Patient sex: M
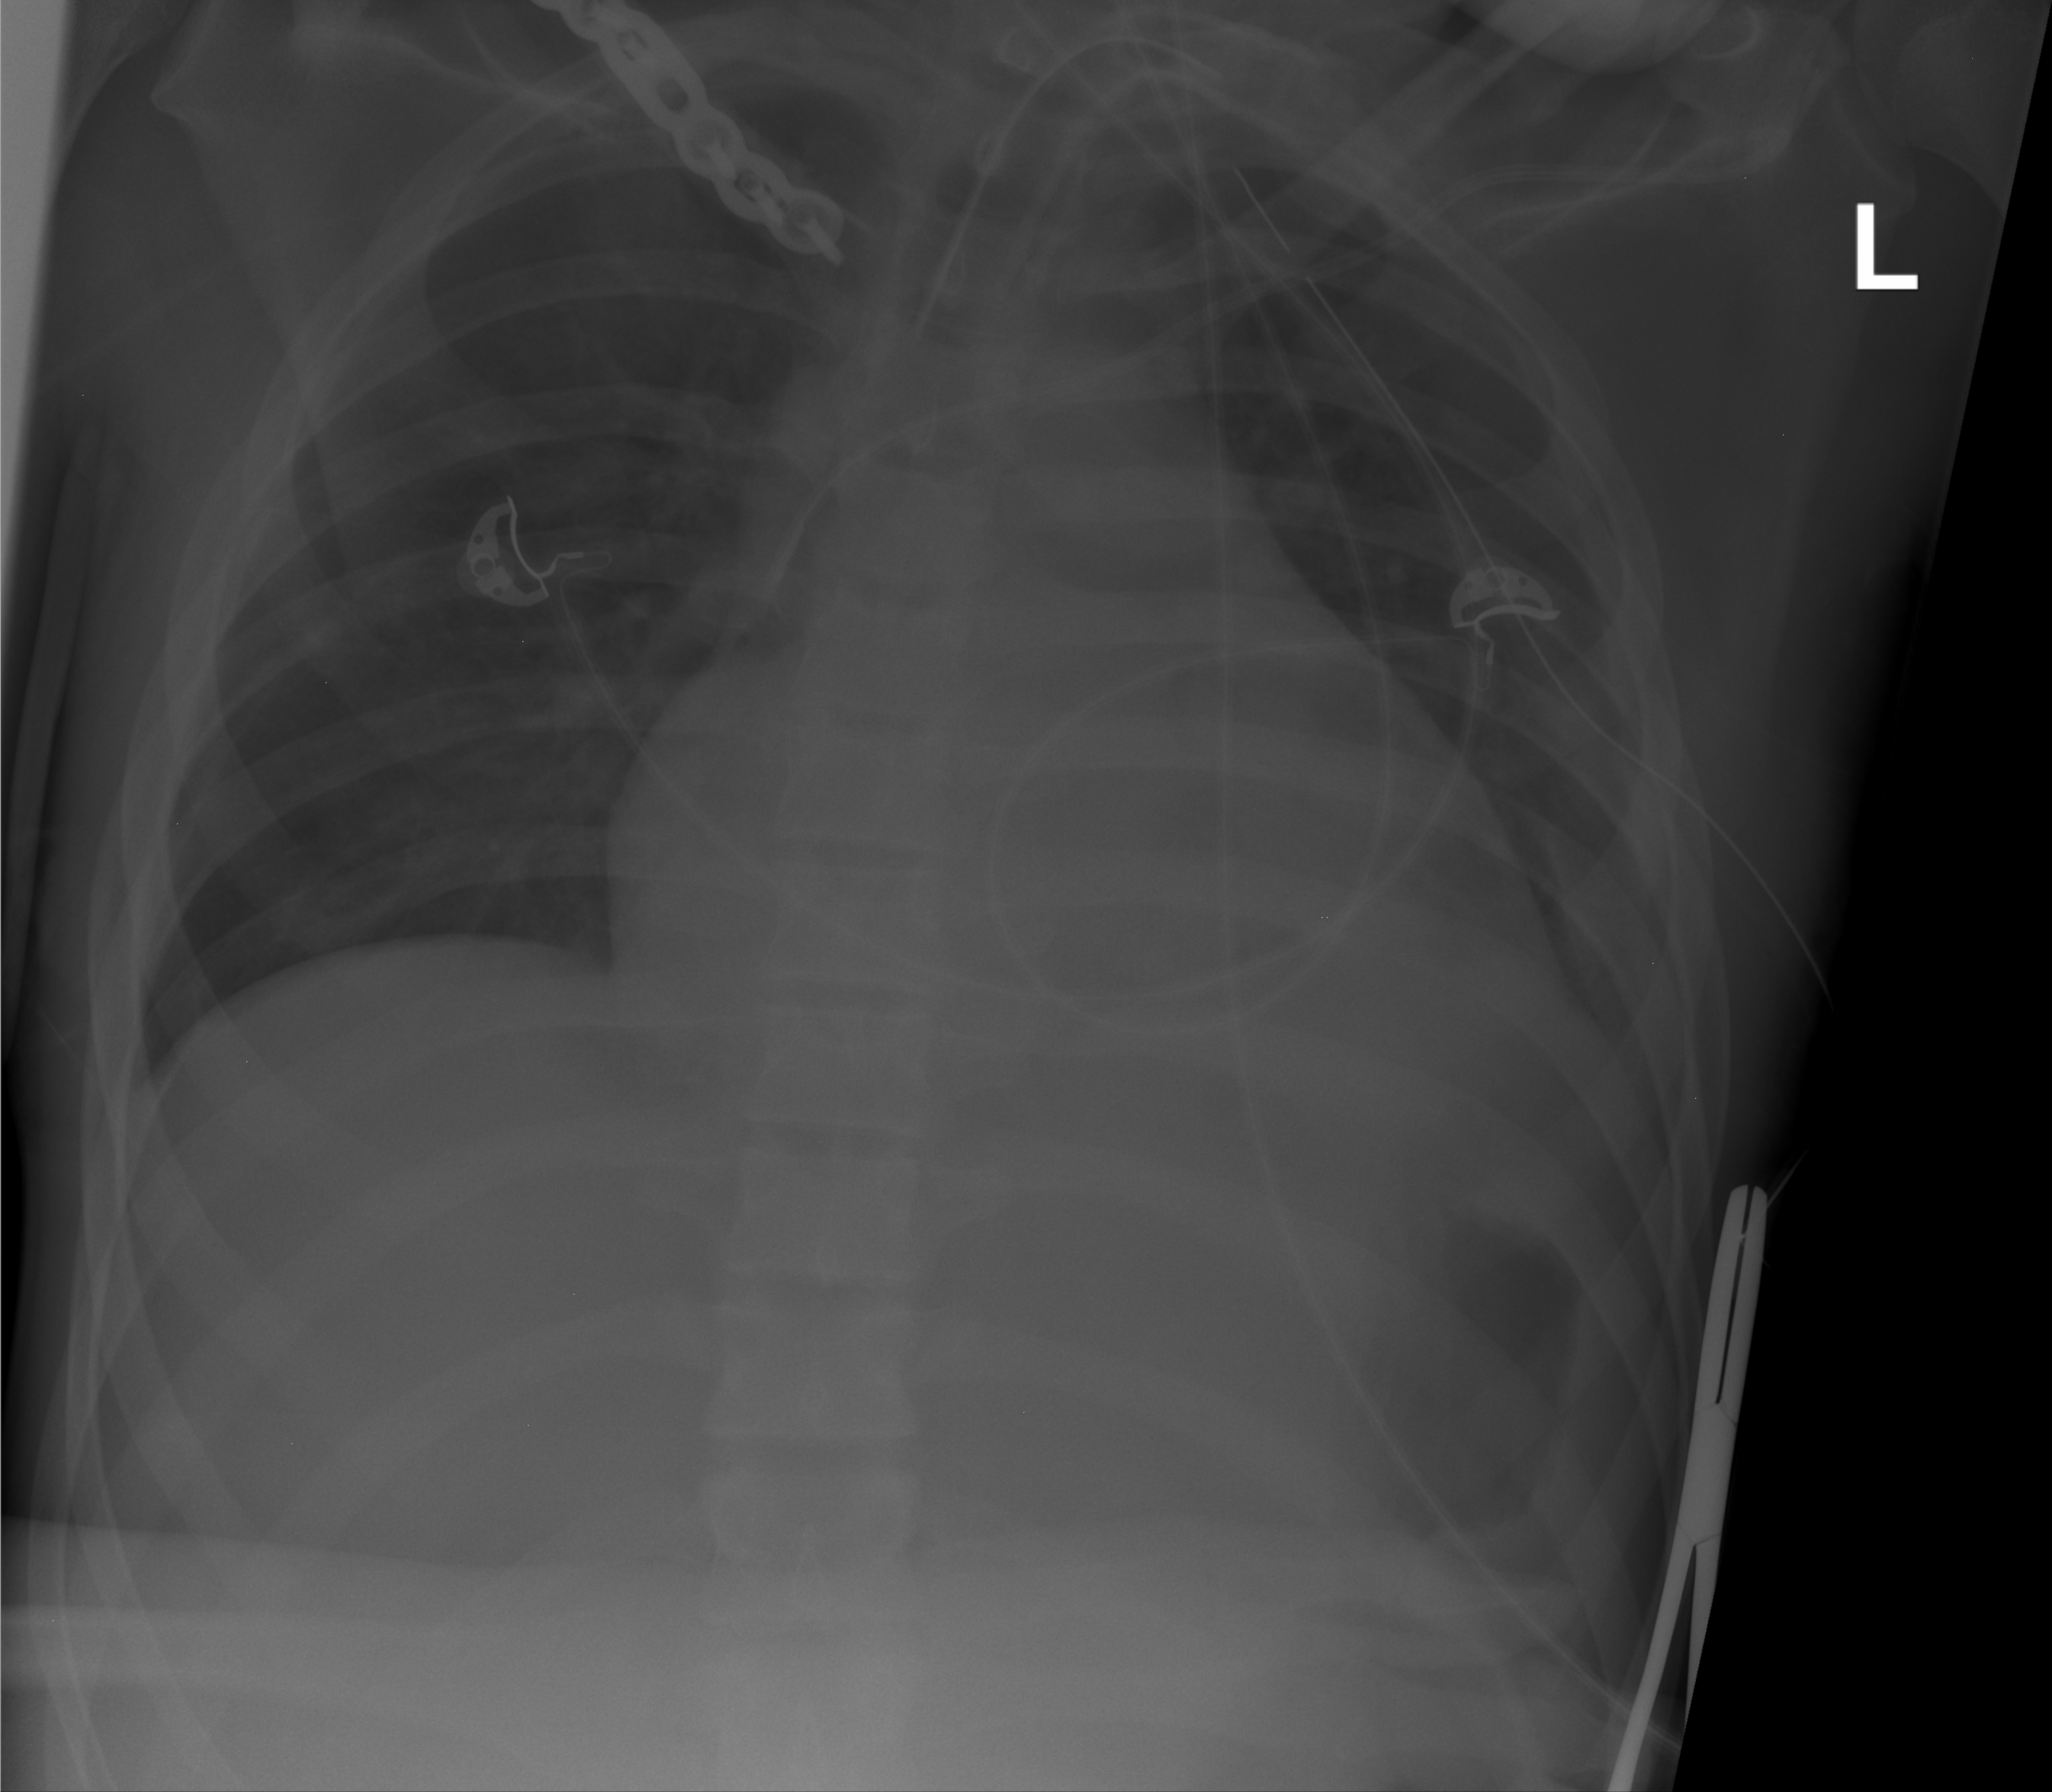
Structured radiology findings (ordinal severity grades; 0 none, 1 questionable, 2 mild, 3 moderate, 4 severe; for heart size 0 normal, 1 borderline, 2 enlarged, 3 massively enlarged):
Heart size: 0
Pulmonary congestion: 0
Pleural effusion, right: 0
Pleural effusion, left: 1
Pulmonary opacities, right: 0
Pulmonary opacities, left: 0
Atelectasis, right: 0
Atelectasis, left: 1